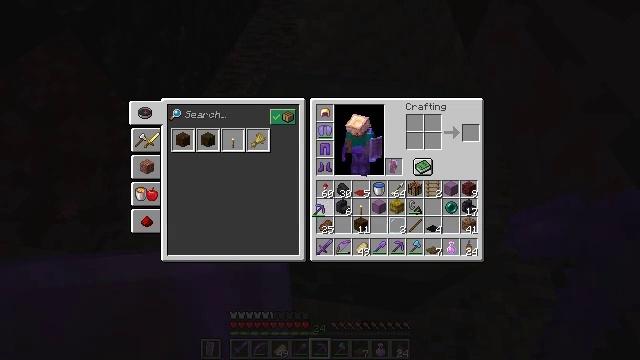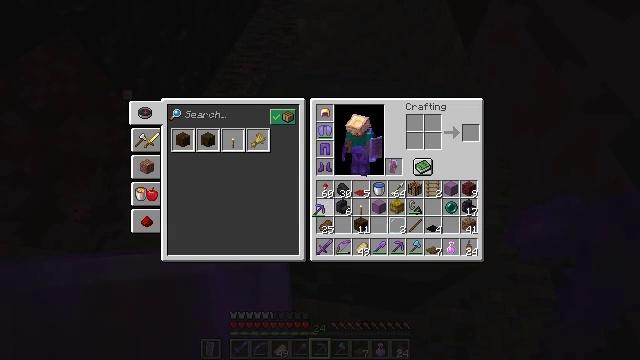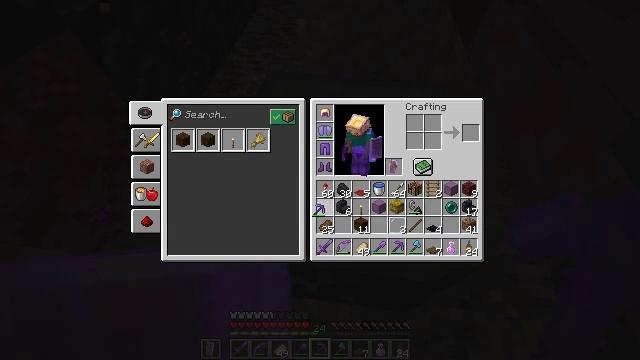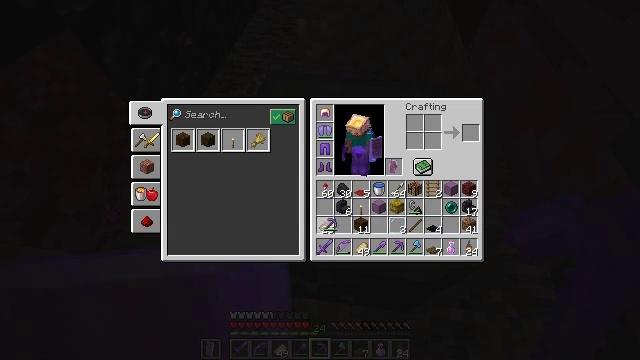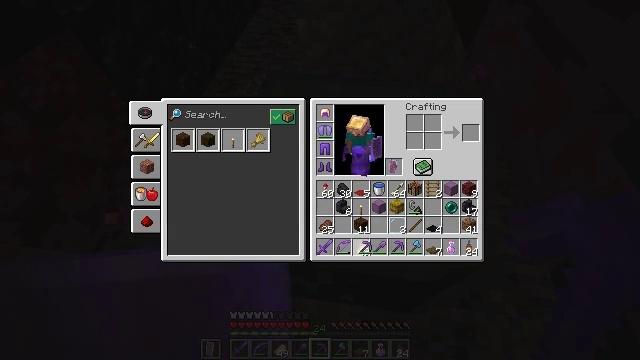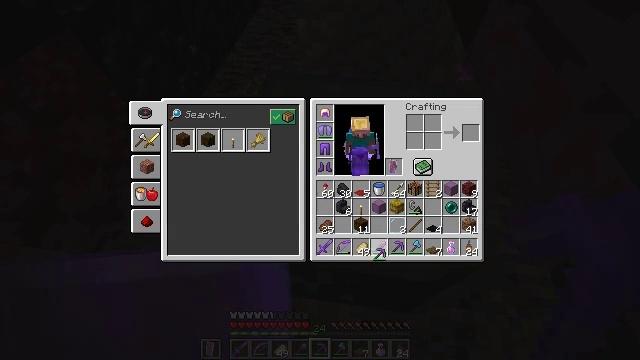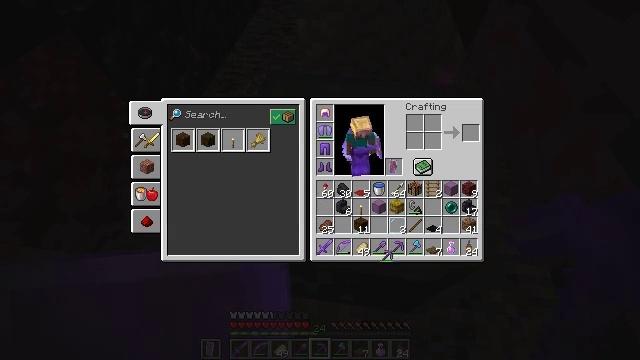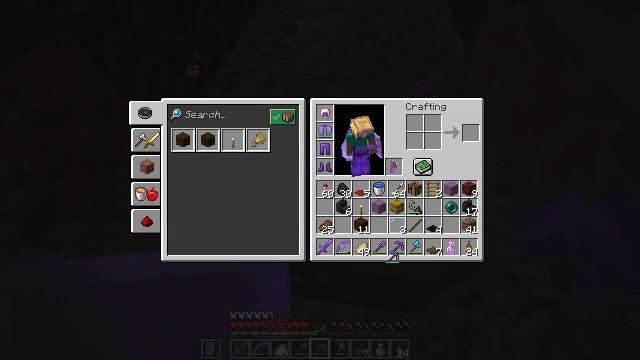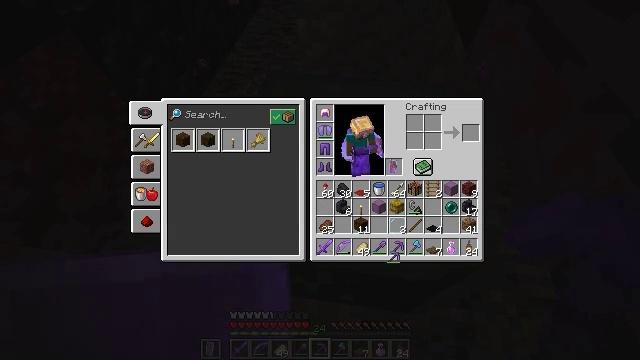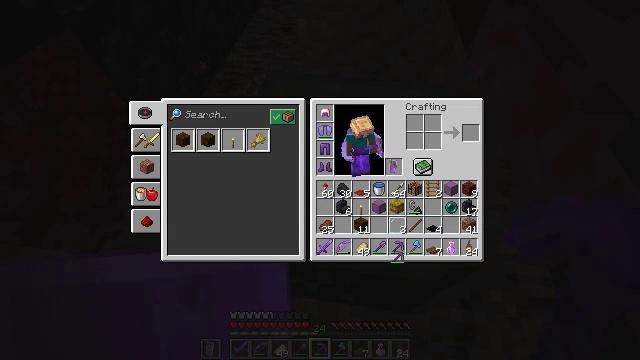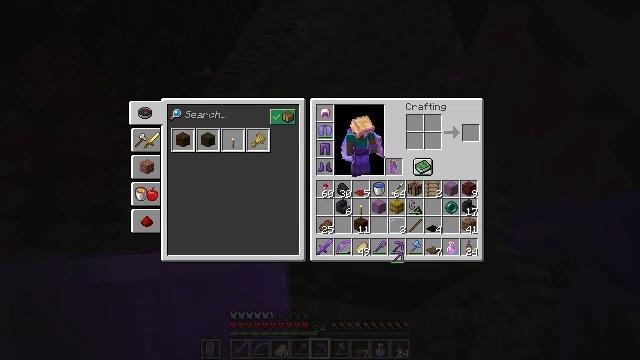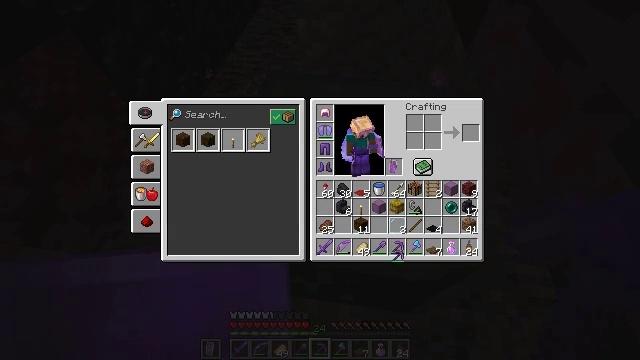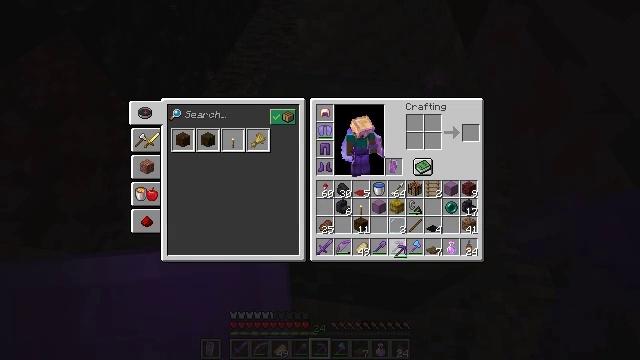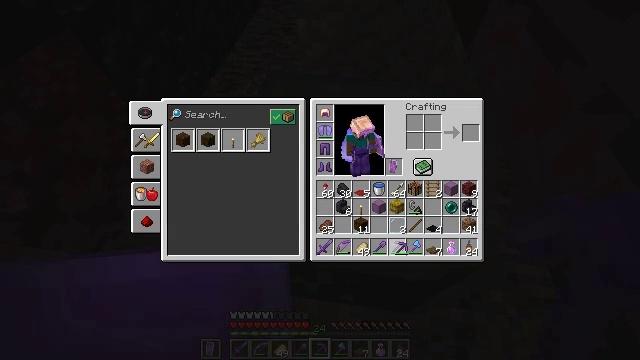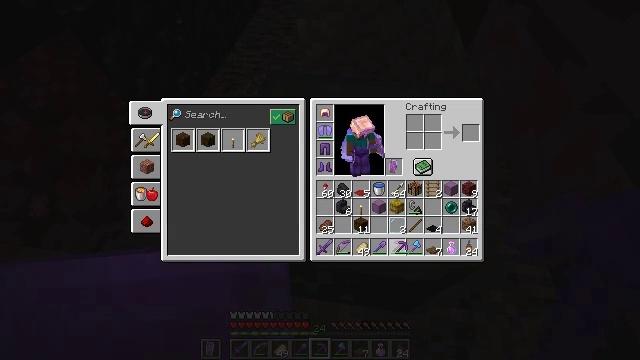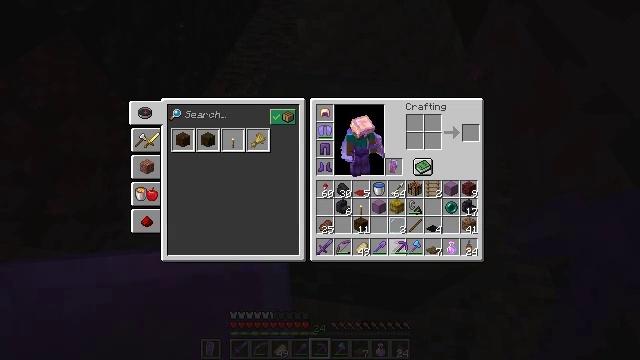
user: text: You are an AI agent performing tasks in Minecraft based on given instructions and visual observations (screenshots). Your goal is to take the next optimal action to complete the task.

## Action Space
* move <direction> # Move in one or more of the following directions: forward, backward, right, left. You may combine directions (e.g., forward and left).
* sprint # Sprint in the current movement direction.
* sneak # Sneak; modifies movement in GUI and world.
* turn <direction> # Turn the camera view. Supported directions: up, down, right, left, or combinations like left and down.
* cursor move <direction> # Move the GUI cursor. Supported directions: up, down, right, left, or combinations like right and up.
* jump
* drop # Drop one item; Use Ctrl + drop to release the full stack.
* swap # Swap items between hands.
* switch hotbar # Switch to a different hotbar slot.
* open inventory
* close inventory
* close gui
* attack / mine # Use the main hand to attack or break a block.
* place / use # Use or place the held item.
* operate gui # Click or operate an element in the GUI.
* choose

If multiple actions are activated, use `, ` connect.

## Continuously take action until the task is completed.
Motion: motion action
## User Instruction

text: Mine the ender chest.
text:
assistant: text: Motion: attack / mine
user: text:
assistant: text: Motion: attack / mine
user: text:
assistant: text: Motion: turn right and down
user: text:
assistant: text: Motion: turn right and down
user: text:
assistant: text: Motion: turn right and down
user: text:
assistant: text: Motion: turn right
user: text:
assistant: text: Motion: no_op
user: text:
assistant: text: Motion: no_op
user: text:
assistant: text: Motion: no_op
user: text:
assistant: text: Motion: no_op
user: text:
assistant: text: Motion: no_op
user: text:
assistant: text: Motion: no_op
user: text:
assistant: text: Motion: no_op
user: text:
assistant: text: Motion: no_op
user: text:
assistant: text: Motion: no_op
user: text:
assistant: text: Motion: no_op
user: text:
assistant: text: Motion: no_op
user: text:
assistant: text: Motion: no_op
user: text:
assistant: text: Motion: no_op
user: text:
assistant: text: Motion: attack / mine
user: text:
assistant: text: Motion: attack / mine
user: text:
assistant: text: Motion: attack / mine
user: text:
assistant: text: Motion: no_op
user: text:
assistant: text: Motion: turn up
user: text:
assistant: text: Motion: turn right and up
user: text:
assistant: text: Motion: turn up
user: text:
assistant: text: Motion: turn right
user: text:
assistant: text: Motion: no_op
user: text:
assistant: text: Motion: no_op
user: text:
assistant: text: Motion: no_op